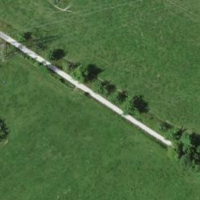
EUNIS habitat code: 24
Species observed at this site:
Euonymus europaeus